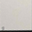
Piece: xx